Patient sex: M
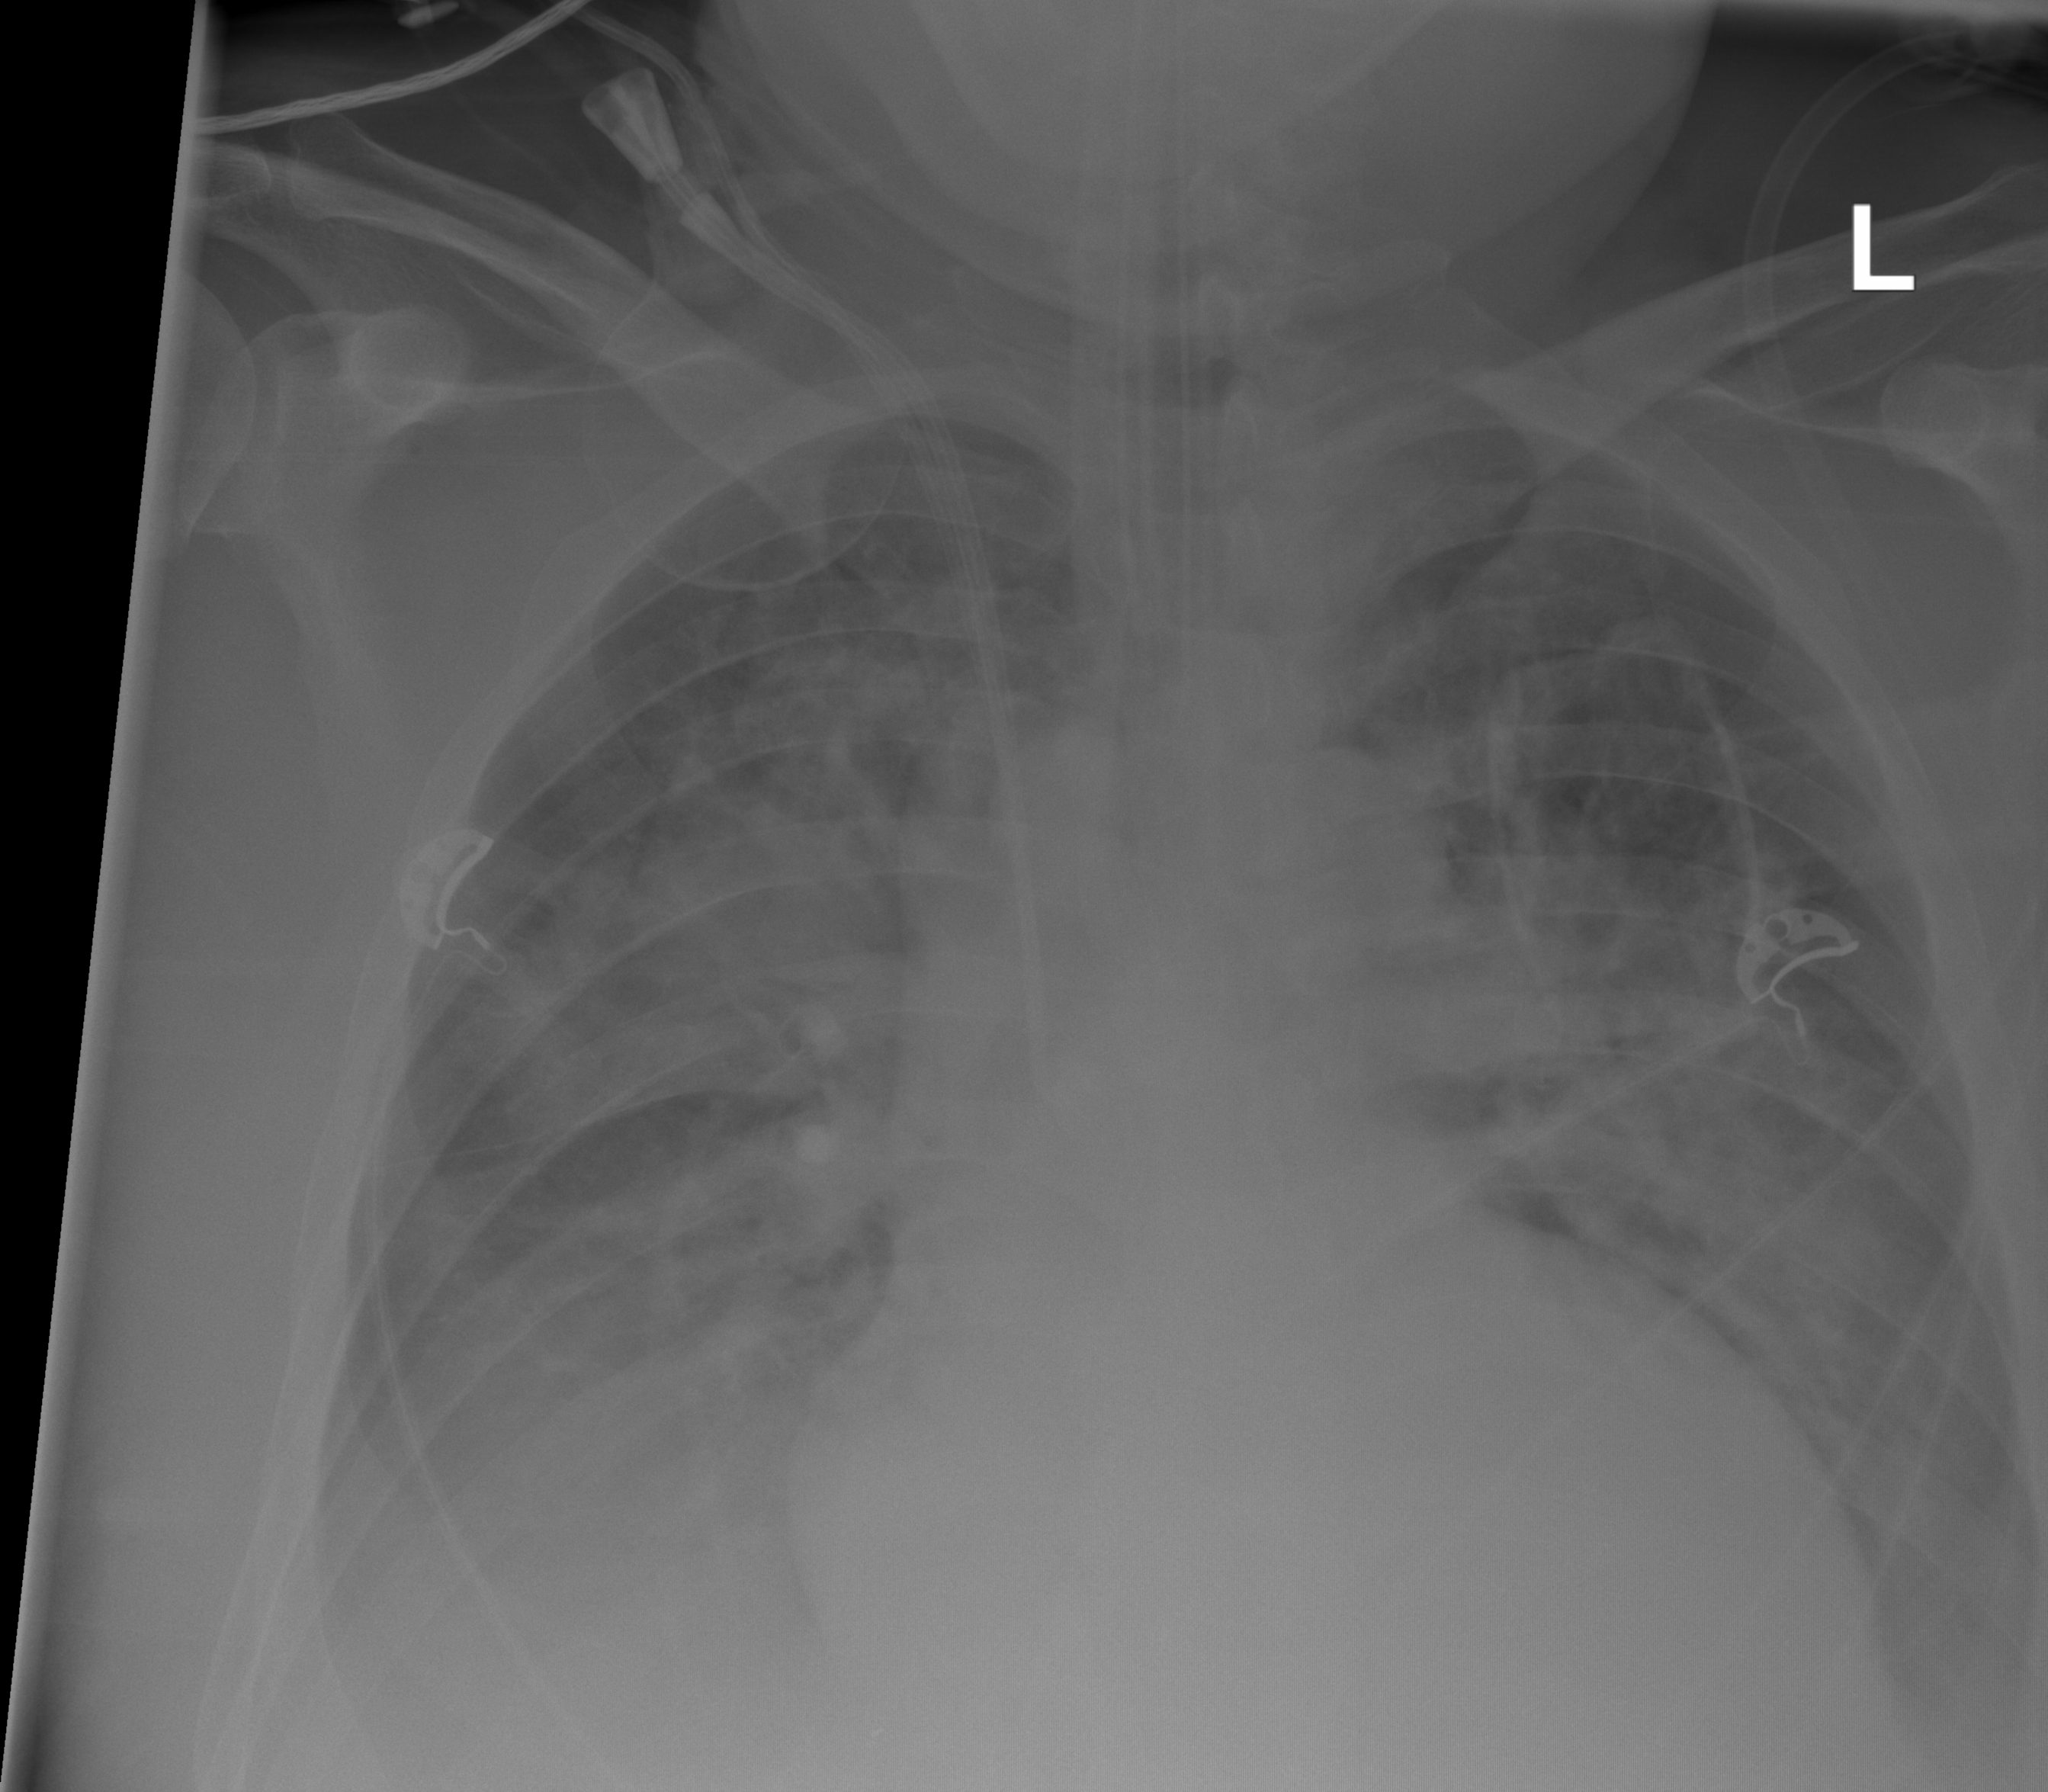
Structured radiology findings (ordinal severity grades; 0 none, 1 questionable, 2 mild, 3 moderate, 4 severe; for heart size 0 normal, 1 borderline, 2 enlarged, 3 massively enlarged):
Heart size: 3
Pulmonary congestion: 3
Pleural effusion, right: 3
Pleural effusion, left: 3
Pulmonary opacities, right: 3
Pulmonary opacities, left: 3
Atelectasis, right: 3
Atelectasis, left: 3